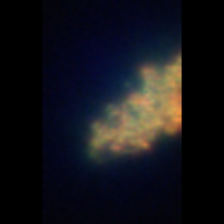
Taxon: Unknown_detritus
Group: Unknown